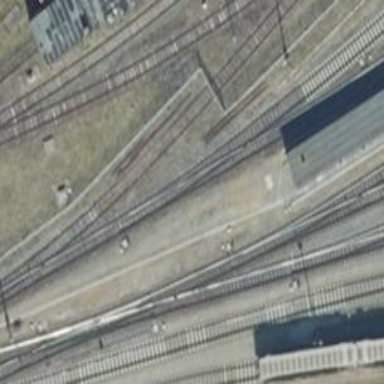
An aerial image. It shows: Railway switch.